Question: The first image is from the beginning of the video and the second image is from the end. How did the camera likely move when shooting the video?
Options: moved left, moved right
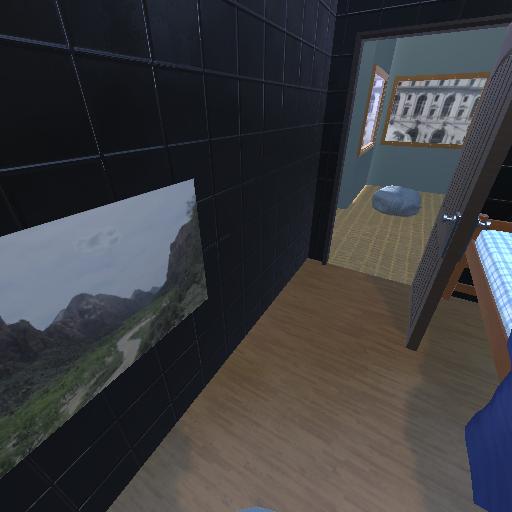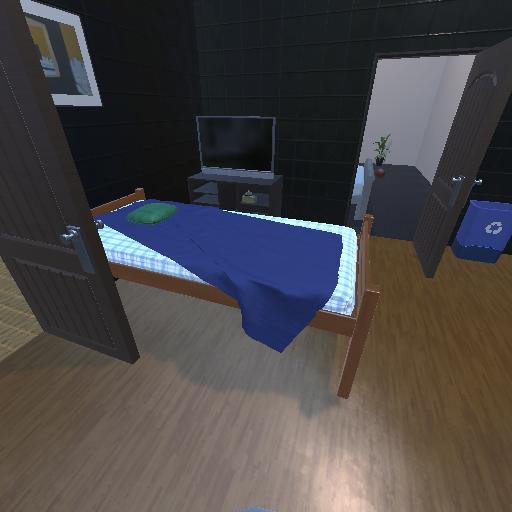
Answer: moved left